八年级 · 画法几何学
阅读以下作图步骤:

(1) 在 $O A$ 和 $O B$ 上分别截取 $O C, O D$, 使 $O C=O D$;

(2)分别以 $C, D$ 为圆心, 以大于 $\frac{1}{2} C D$ 的长为半径作弧, 两弧在 $\angle A O B$ 内交于点 $M$;

(3)作射线 $O M$, 连接 $C M, D M$, 如图所示. 根据以上作图, 一定可以推得的结论是 ( )

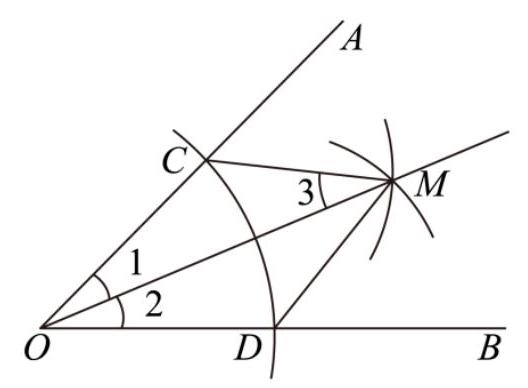
A. $\angle 1=\angle 2$ 且 $C M=D M$
B. $\angle 1=\angle 3$ 且 $C M=D M$
C. $\angle 1=\angle 2$ 且 $O D=D M$
D. $\angle 2=\angle 3$ 且 $O D=D M$
答案: A